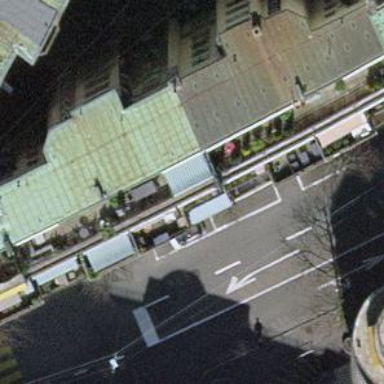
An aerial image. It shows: Restaurant.